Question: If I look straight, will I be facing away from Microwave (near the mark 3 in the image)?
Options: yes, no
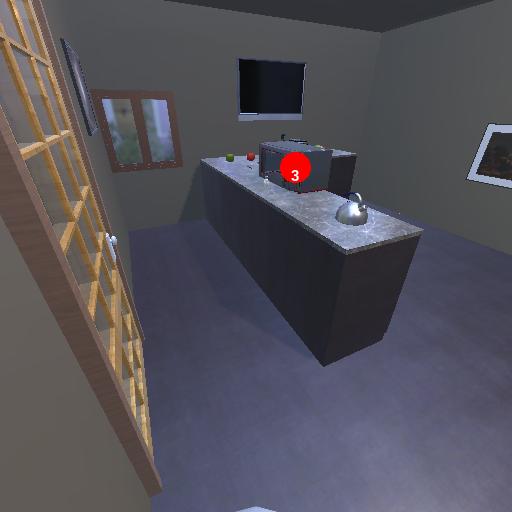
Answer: yes